Aerial crown-view tile of a tropical tree (Barro Colorado Island, Panama), acquired 20250217:
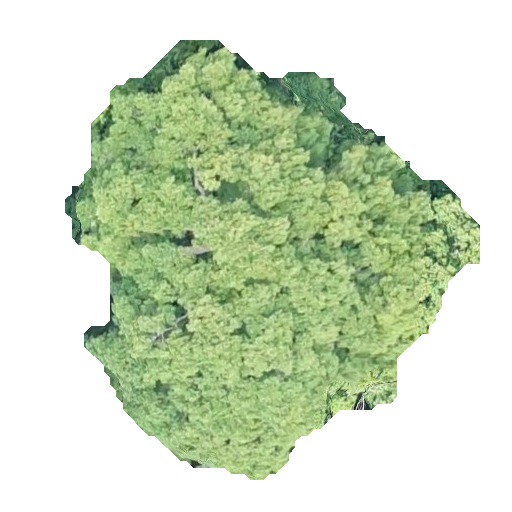
Species: Astronium graveolens
GBIF accepted scientific name: Astronium graveolens
Crown area: 172.735 m²